Question: When overlaying ggplot density plots that feature data of same length but different scales is it possible to normalise the x scale for the plots so the densities match up? Alternatively is there a way to normalise the density y scale?

'''
library(ggplot2)
data <- data.frame(x = c('A','B','C','D','E'), y1 = rnorm(100, mean = 0, sd = 1),
y2 = rnorm(100, mean = 0, sd = 50))
p <- ggplot(data)
# Overlaying the density plots is a fail
p + geom_density(aes(x=y1), fill=NA) + geom_density(aes(x=y2), alpha=0.3,col=NA,fill='red')
# You can compress the xscale in the aes() argument:
y1max <- max(data$y1)
y2max <- max(data$y2)
p + geom_density(aes(x=y1), fill=NA) + geom_density(aes(x=y2*y1max/y2max), alpha=0.3,col=NA,fill='red')
# But it doesn't fix the density scale. Any solution?
# And will it work with facet_wrap?
p + geom_density(aes(x=y1), col=NA,fill='grey30') + facet_wrap(~ x, ncol=2)
'''
Thanks!
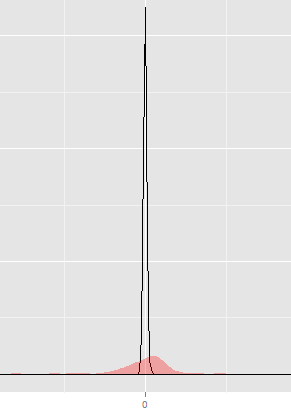
Answer: Does this do what you were hoping for?
'''
p + geom_density(aes(x=scale(y1)), fill=NA) +
geom_density(aes(x=scale(y2)), alpha=0.3,col=NA,fill='red')
'''
The 'scale' function with only a single data argument will center an empiric distribution on 0 and then divide the resulting values by the sample standard deviation so the result has a standard deviation of 1. You can change the defaults for the location and the degree of "compression" or "expansion". You will probably need to investigate putting in appropriate x_scales for y1 and y2. This may take some preprocessing with scale. The scaling factor is recorded in an attribute of the returned object.
'''
attr(scale(data$y2), "scaled:scale")
#[1] 53.21863
'''